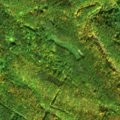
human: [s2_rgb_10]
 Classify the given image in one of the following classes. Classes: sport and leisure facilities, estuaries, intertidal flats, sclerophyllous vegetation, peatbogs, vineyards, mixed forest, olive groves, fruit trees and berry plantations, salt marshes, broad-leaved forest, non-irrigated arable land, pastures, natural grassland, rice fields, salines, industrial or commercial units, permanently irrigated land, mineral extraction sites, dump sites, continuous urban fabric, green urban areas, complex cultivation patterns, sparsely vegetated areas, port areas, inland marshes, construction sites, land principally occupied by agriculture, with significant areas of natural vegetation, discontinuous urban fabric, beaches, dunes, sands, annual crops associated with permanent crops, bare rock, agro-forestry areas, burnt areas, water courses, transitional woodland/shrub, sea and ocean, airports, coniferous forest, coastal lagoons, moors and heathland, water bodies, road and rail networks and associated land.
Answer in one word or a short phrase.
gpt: broad-leaved forest, transitional woodland/shrub